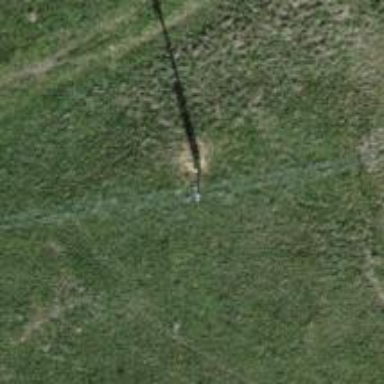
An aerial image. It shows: Power pole.